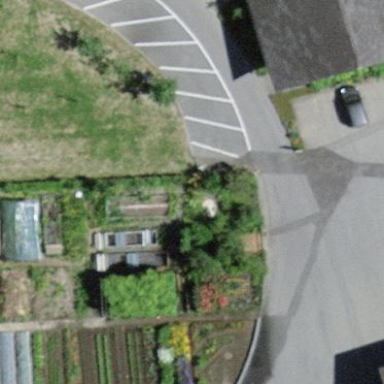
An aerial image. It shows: Greenhouse.